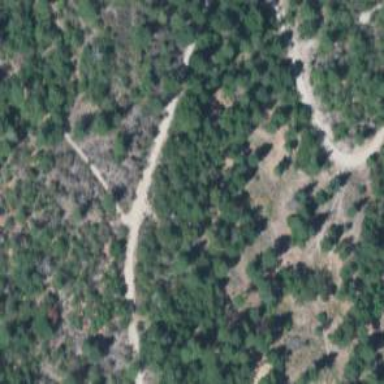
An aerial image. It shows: Path with excellent visibility for trail.